Brain MRI, t2w sequence, axial 2D slice.
Patient: age 18, sex M, weight 78 kg, height 1.78 m
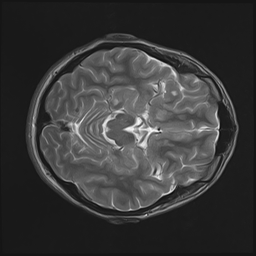